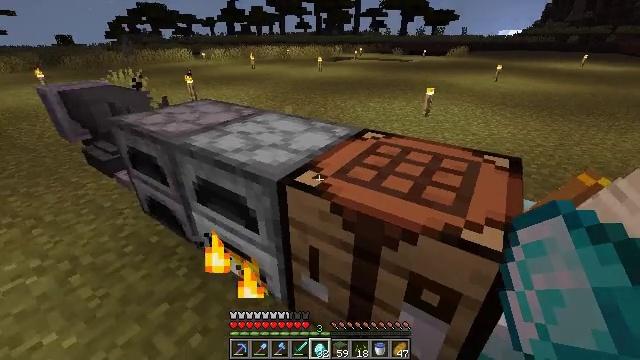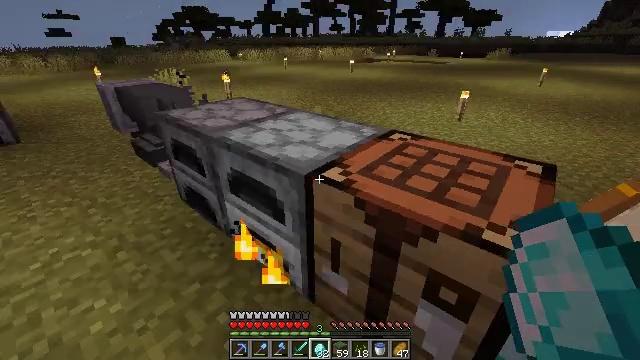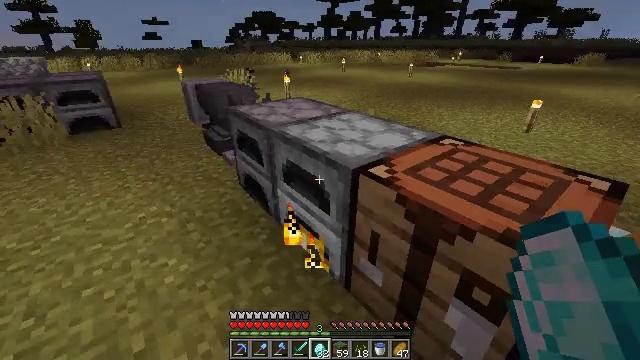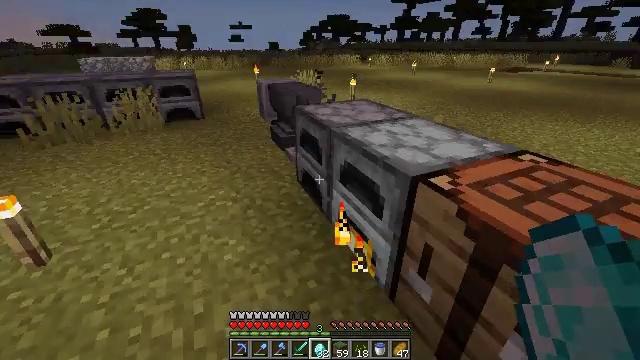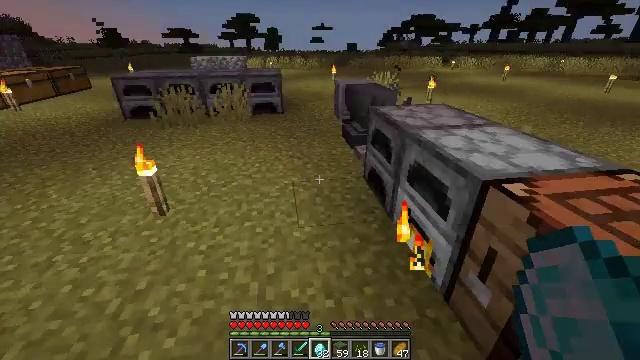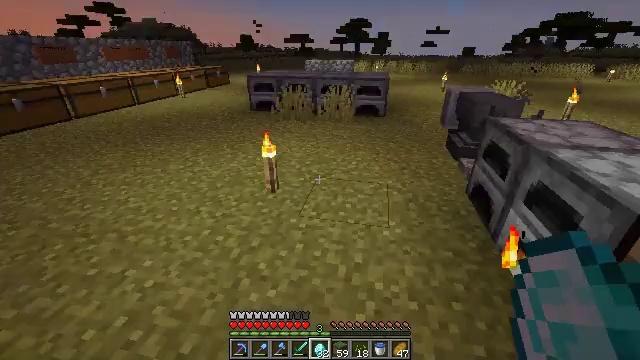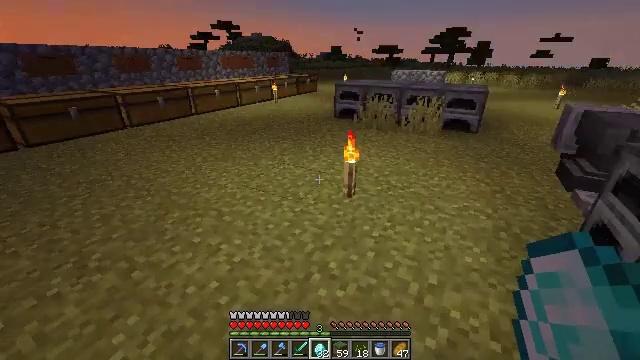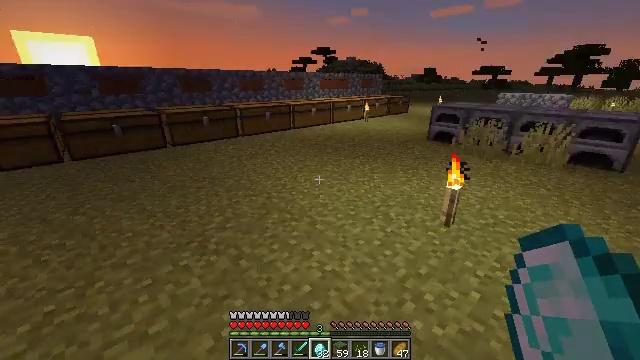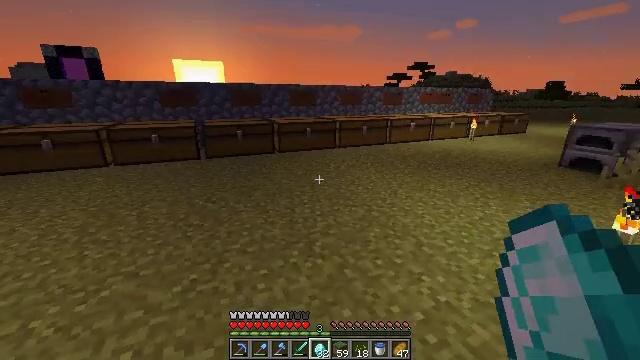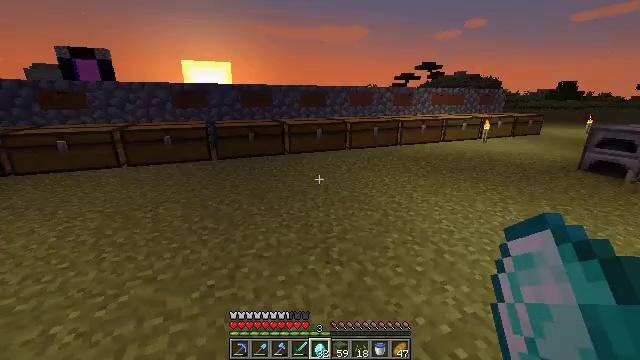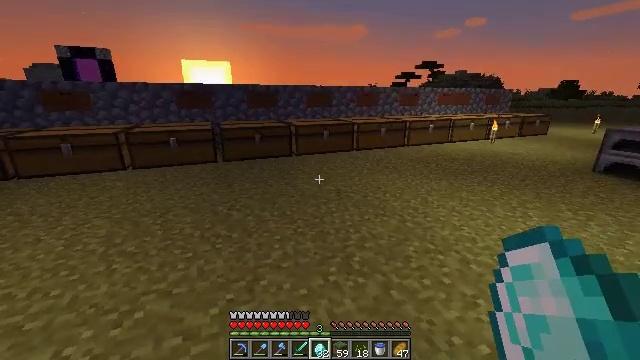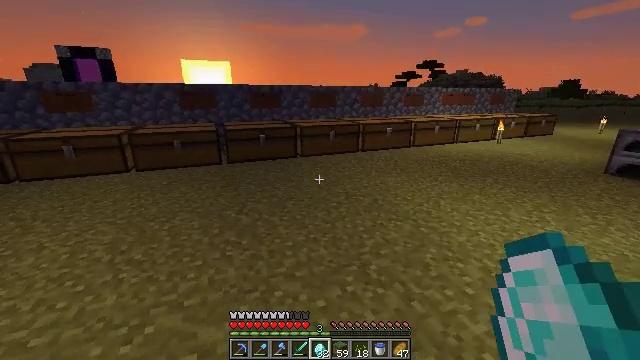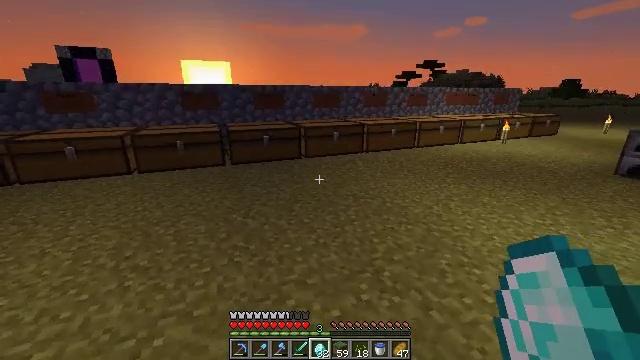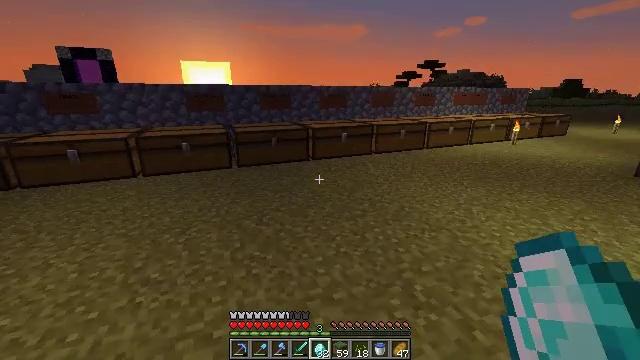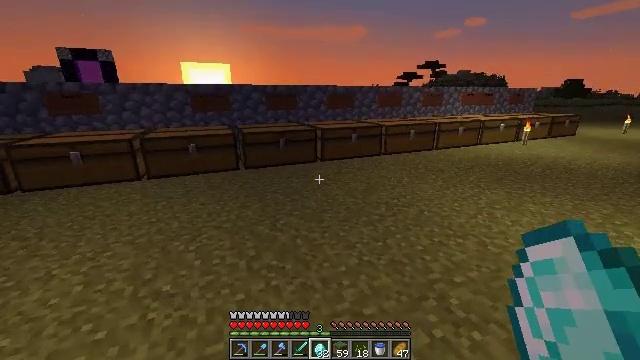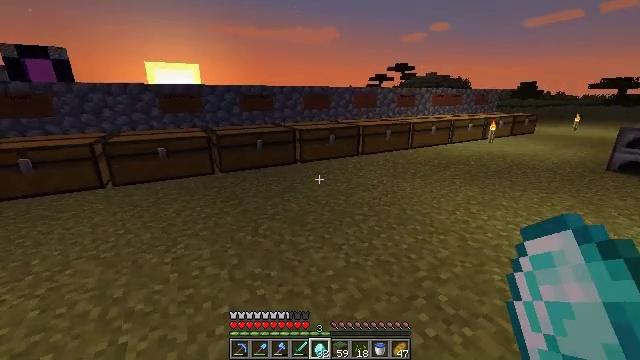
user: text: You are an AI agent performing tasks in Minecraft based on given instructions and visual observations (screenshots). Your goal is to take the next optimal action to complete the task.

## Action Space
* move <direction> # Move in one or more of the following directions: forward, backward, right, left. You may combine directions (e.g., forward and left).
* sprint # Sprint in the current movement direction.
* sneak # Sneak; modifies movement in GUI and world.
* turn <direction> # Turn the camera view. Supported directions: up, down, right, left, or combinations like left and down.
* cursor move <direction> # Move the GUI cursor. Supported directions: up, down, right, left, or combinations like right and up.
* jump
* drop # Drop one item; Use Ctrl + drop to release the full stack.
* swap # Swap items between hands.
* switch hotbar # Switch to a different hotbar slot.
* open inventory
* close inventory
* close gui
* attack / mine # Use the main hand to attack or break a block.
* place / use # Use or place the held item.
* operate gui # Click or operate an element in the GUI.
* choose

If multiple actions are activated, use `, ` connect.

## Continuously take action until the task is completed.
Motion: motion action
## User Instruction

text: Drop a grass block.
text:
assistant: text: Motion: move back, turn left
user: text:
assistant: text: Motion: move back, turn left
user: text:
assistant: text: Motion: move back, turn left
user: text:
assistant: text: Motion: move back and move left, turn left
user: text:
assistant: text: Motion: move back and move left, turn left
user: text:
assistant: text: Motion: move left, turn left and up
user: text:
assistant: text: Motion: move left, turn left and up
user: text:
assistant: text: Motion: move left, turn left and up
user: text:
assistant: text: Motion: move forward and move left, turn left
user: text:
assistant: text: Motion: move forward and move left
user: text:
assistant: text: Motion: move forward and move left
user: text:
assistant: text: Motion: move forward and move left
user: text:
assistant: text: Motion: move forward and move left
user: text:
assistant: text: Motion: move forward and move left
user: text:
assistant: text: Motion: move forward and move left, turn right
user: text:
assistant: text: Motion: move forward and move left, turn right and up
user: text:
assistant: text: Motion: move forward and move left, turn left
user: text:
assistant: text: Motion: move forward and move left, turn left
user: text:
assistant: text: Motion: move forward and move left, turn left
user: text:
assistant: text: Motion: move forward and move left, turn left
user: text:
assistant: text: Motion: move forward and move left, turn left
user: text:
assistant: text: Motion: move forward and move left
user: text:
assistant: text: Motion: move forward and move left
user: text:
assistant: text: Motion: move forward and move left
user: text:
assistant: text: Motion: move forward and move left
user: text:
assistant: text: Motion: move forward and move left
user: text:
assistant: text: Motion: move forward and move left
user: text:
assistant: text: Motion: move forward and move left
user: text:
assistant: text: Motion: move forward and move left, turn left
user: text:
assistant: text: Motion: move forward, turn left